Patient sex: F
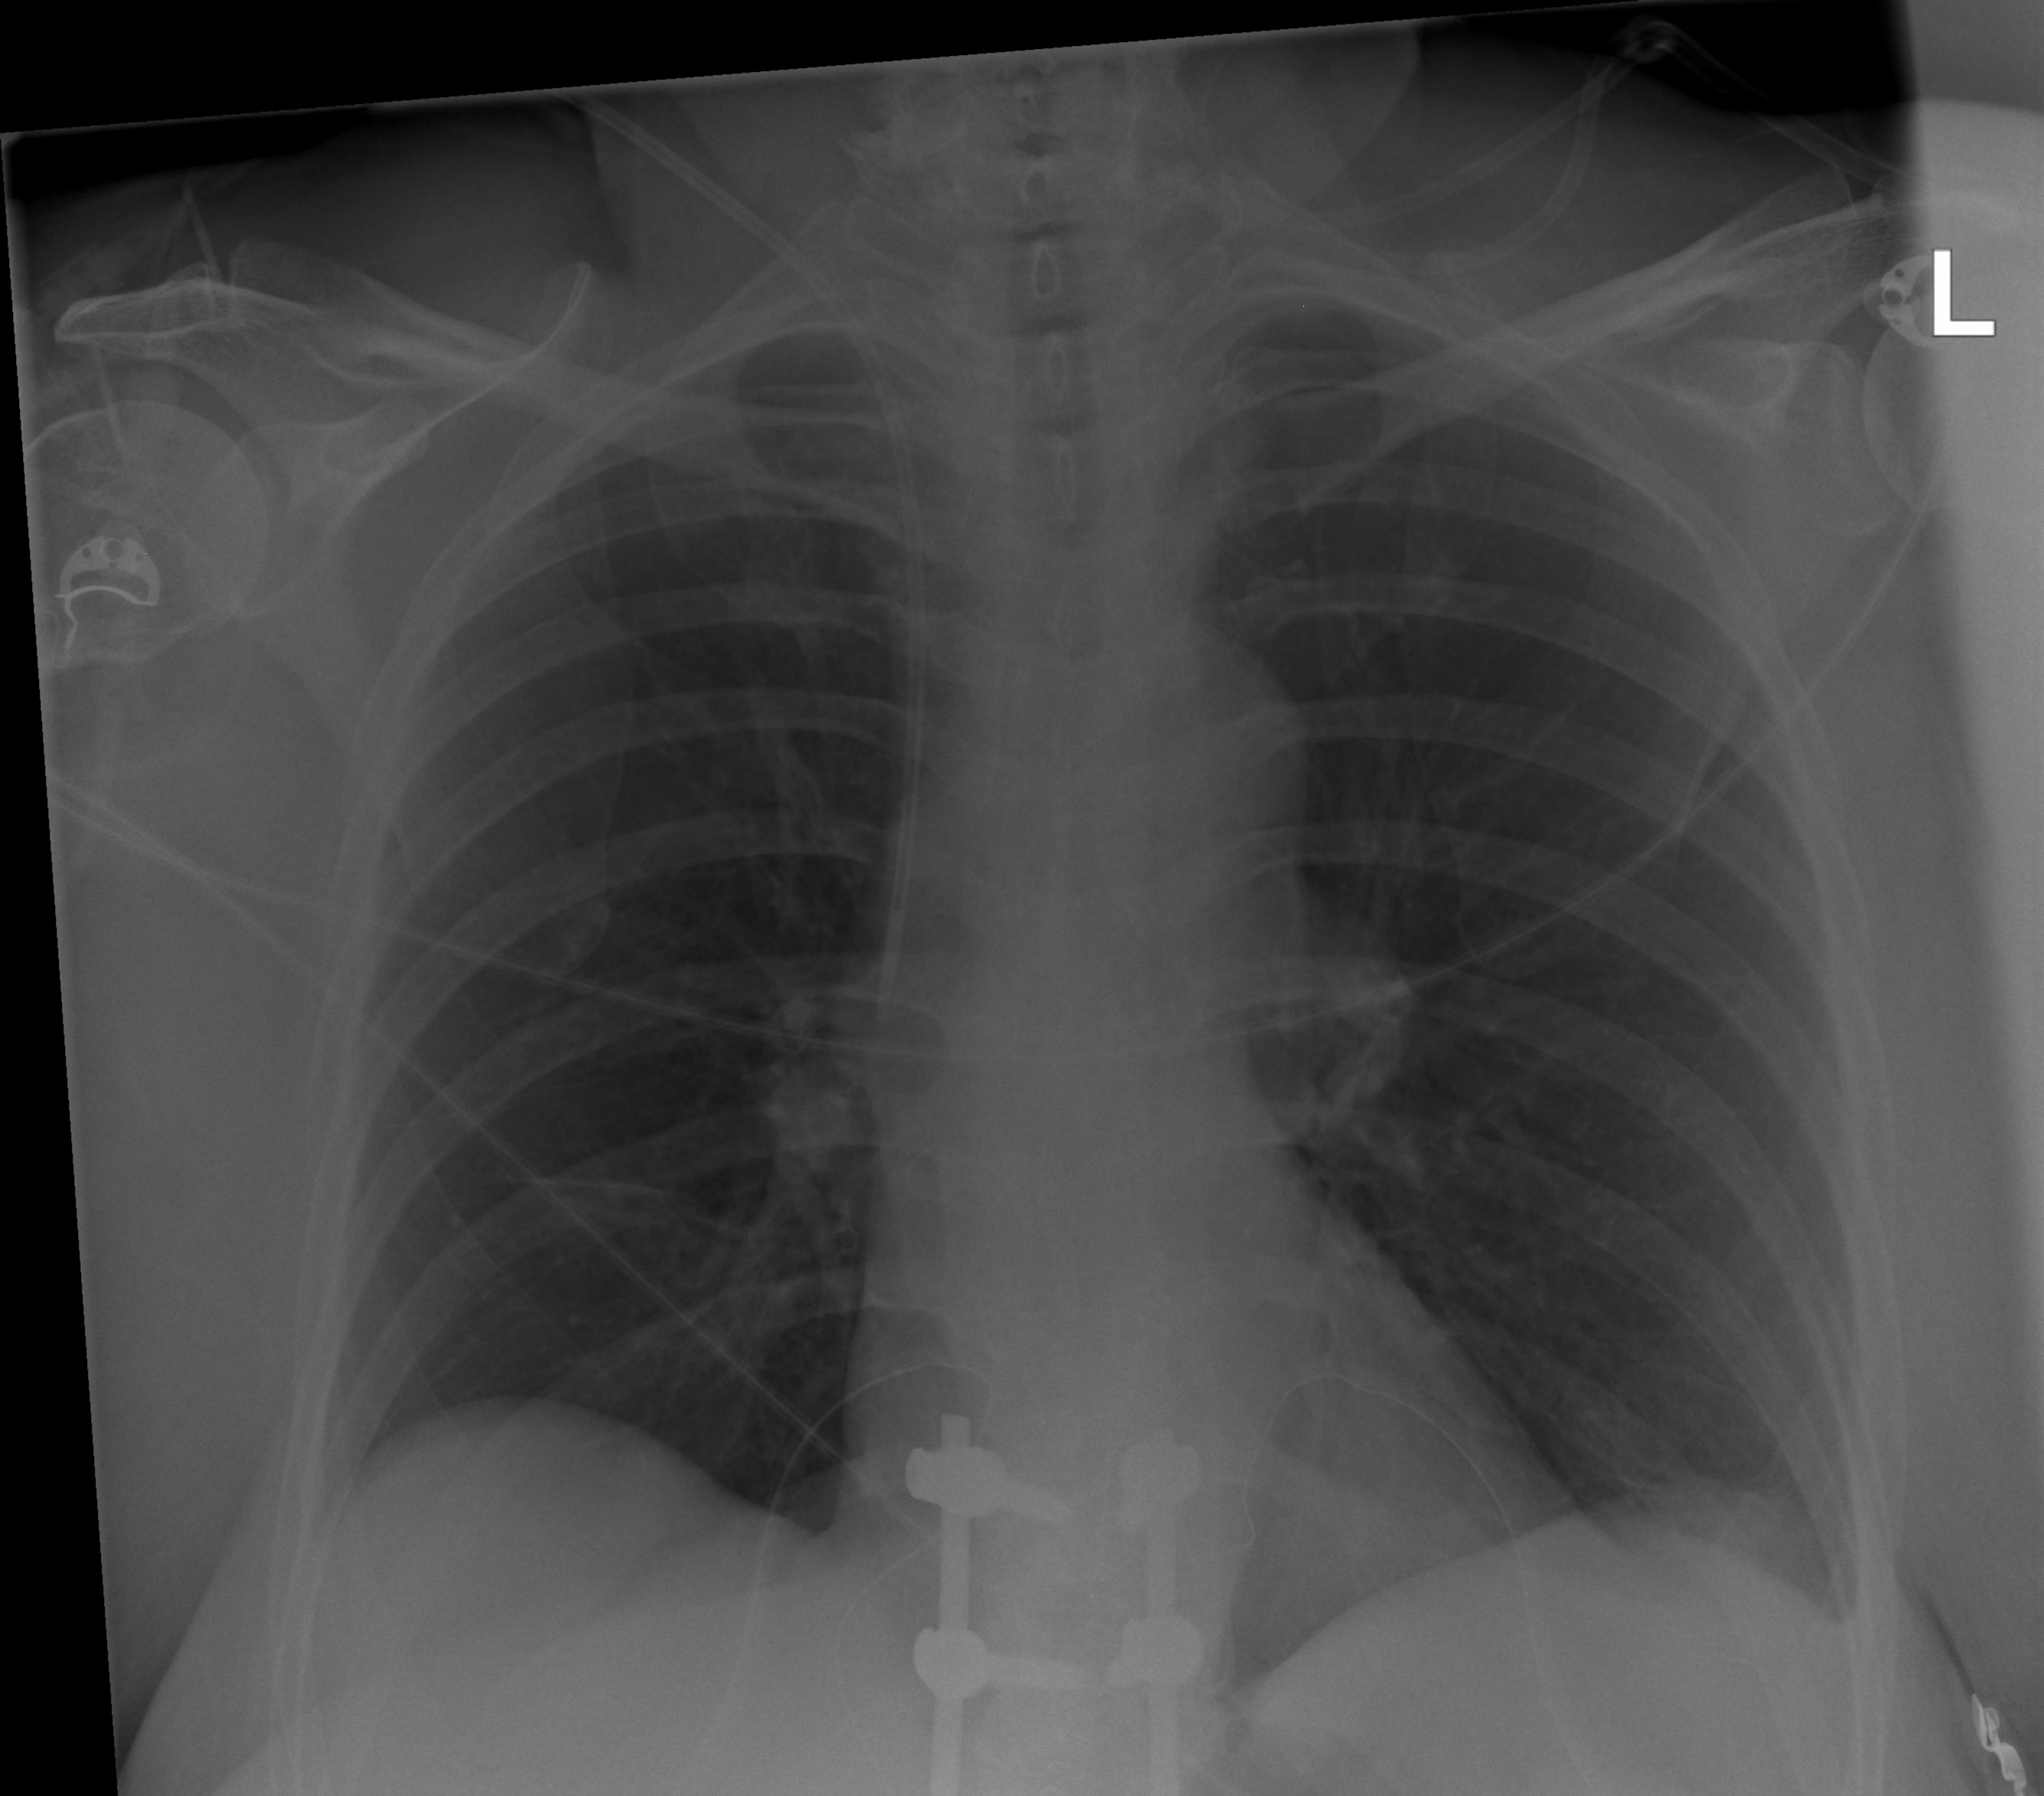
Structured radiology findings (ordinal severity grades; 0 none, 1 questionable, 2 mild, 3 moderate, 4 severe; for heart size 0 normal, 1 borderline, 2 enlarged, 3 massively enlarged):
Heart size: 0
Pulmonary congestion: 0
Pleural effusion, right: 0
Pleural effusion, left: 2
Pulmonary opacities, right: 0
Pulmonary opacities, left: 0
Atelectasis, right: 0
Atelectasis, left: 0